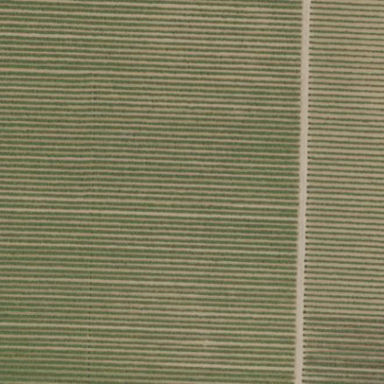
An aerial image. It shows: Beautiful vineyard in the countryside.